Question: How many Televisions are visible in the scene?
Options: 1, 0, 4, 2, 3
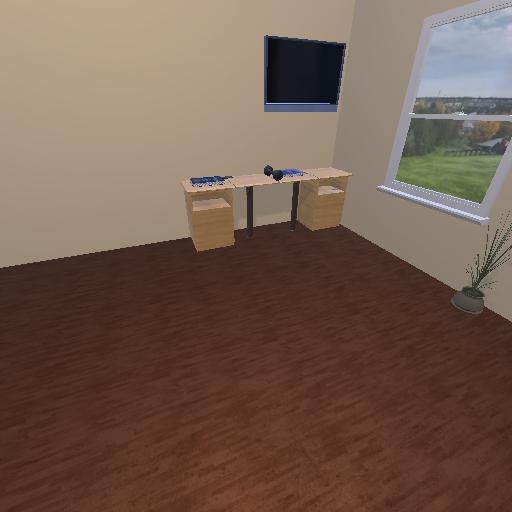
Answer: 1